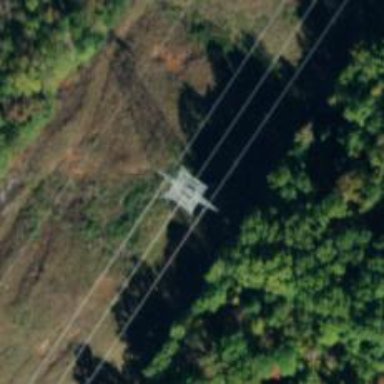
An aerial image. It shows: Lattice structure tower used for power transmission.